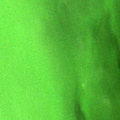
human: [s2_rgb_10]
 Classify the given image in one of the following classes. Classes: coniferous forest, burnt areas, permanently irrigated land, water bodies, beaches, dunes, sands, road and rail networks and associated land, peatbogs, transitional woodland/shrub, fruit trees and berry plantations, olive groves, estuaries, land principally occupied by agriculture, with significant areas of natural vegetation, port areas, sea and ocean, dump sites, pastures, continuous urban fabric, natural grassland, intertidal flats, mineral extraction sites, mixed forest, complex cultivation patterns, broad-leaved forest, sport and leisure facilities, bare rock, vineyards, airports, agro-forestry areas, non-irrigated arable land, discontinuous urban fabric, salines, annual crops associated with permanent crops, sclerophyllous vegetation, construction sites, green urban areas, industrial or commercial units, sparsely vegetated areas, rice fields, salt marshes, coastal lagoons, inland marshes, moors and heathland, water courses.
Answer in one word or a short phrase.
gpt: coastal lagoons